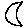
Label: moon